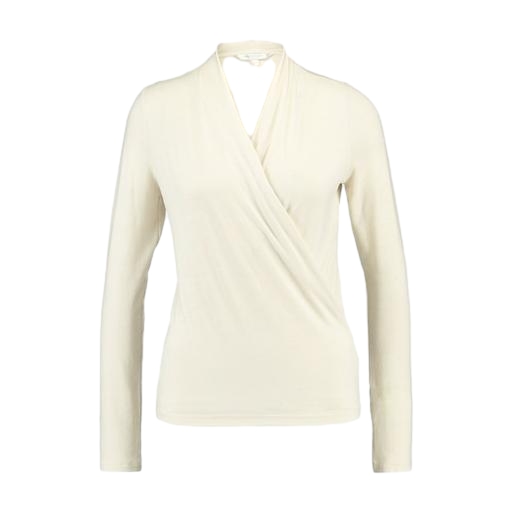
natural faux-wrap jersey shirt, beige colored long sleeve, cream color shirt, white background